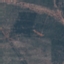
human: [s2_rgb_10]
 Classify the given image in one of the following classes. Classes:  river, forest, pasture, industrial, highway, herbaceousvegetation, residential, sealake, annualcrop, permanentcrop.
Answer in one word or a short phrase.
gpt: HerbaceousVegetation